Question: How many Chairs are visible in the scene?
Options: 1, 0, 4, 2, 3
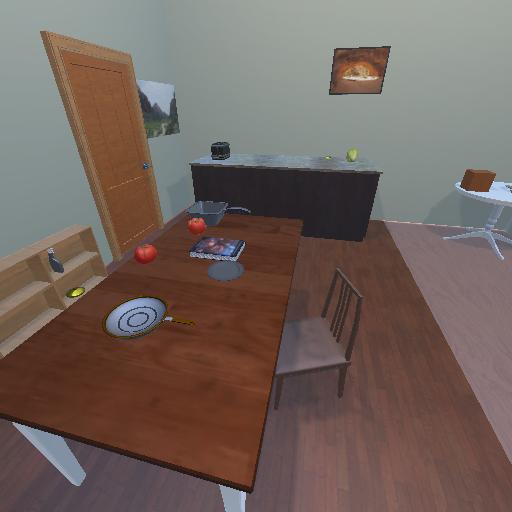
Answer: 1